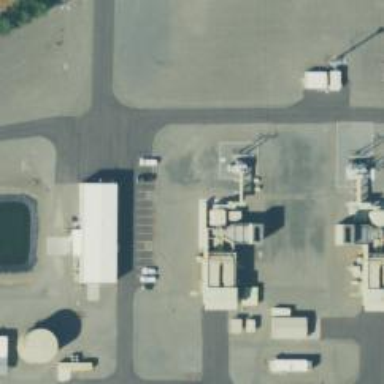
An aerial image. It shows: Gas turbine power generator.